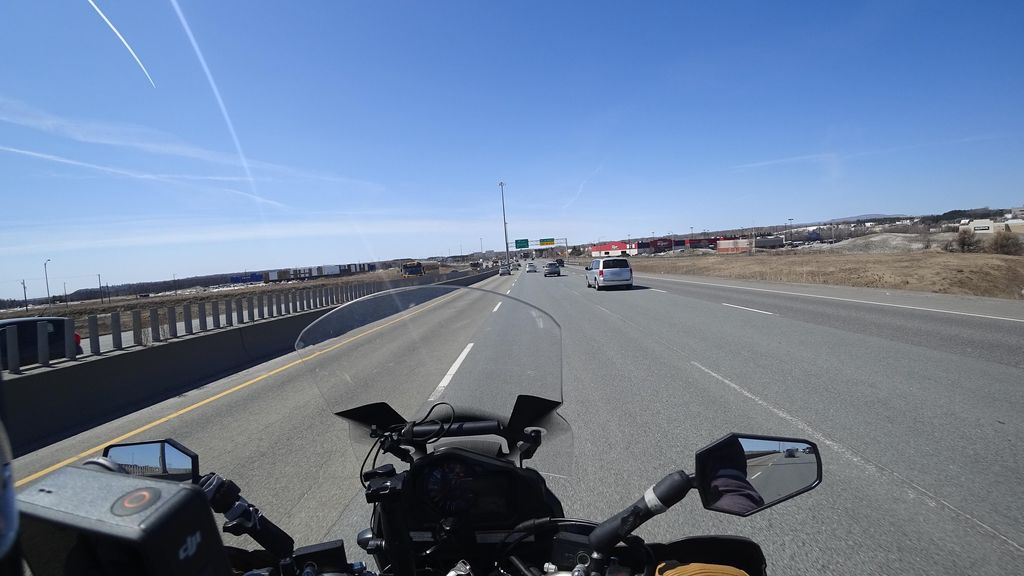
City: quebec_city